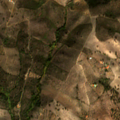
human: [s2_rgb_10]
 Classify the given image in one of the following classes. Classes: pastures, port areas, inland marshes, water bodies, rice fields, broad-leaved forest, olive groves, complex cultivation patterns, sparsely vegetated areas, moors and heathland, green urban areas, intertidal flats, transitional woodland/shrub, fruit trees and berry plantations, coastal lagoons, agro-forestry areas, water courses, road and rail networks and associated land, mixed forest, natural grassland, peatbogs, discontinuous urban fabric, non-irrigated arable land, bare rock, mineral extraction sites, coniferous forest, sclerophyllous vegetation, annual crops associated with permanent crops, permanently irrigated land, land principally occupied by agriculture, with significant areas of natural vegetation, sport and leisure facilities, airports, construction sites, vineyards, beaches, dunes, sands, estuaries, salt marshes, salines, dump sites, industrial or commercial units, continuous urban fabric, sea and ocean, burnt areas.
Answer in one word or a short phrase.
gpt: non-irrigated arable land, olive groves, agro-forestry areas